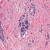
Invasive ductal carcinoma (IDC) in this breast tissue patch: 1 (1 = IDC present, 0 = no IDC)